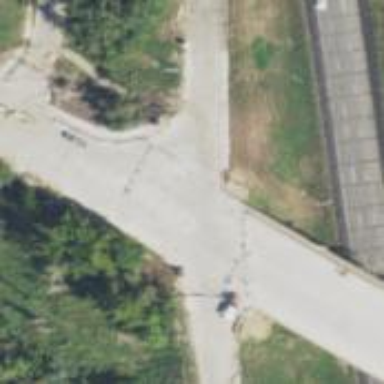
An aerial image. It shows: Footway located on traffic island.